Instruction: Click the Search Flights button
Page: home
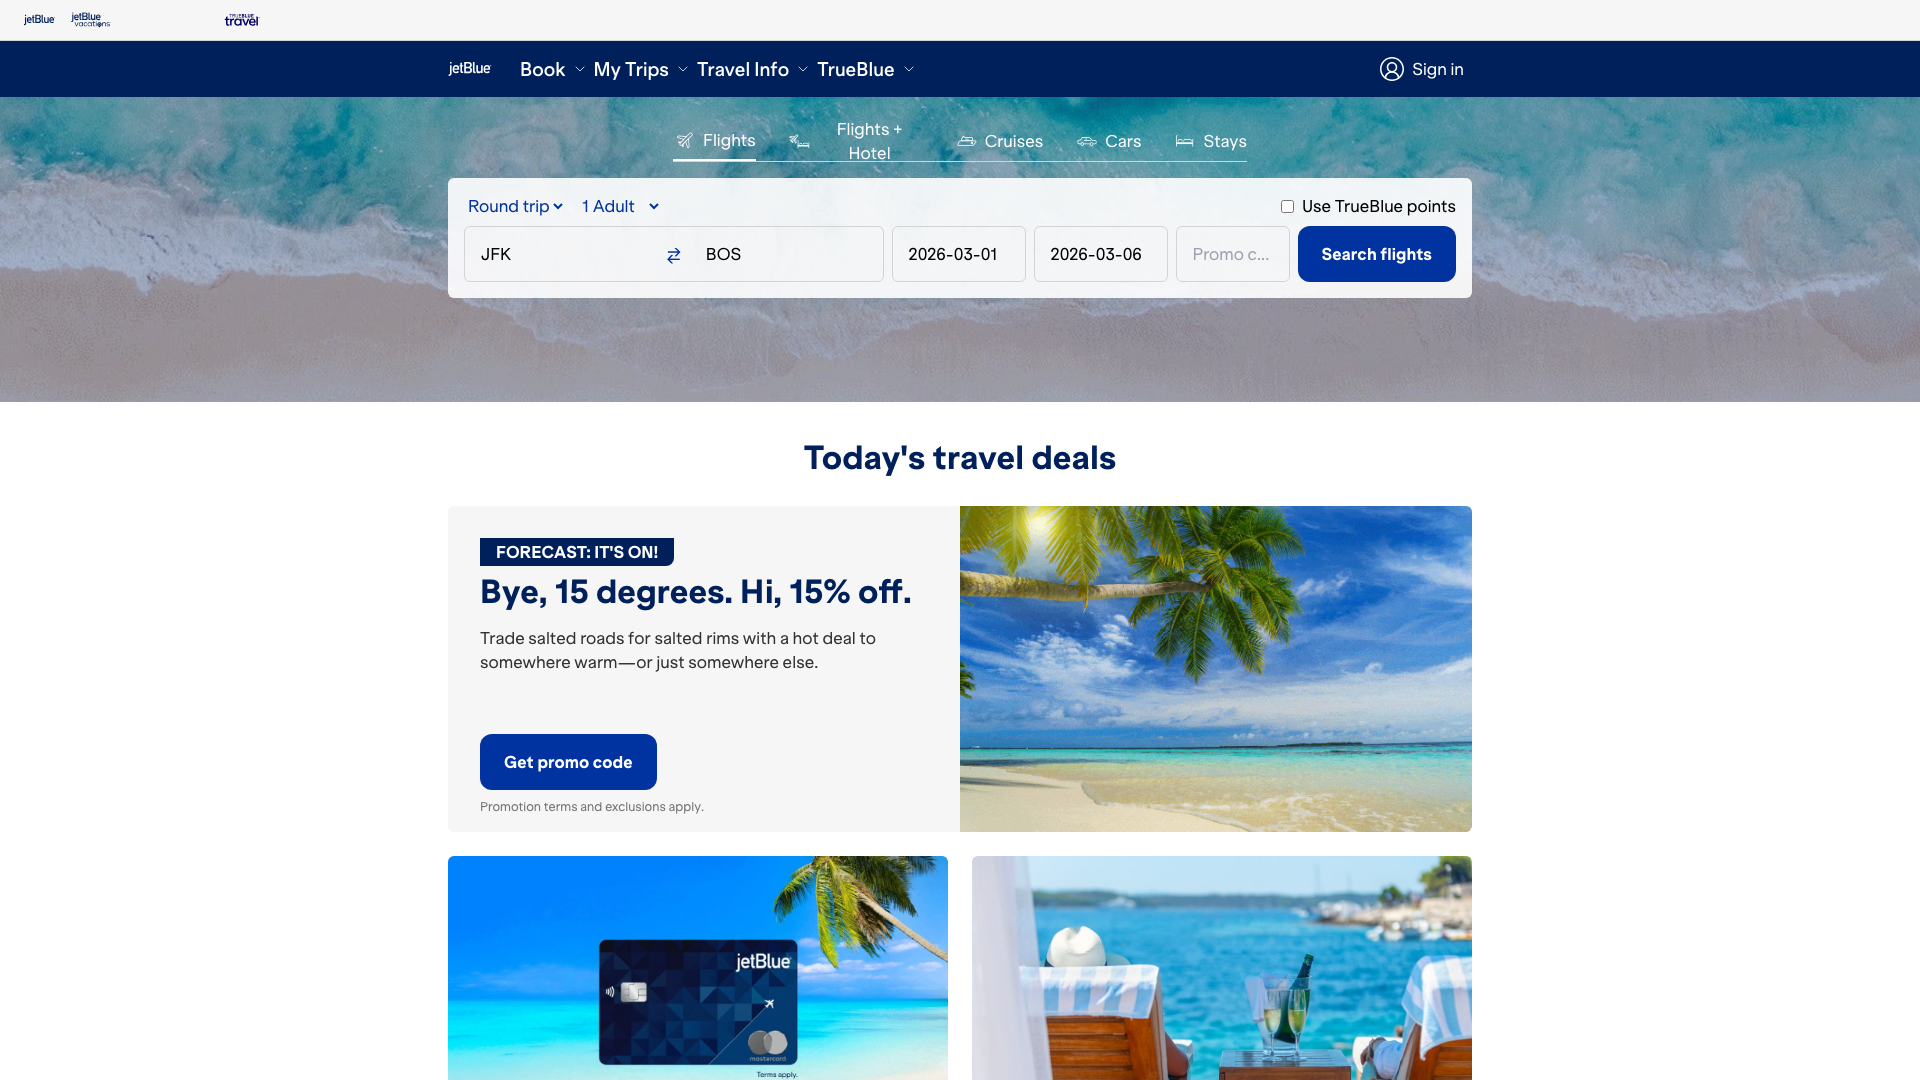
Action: click